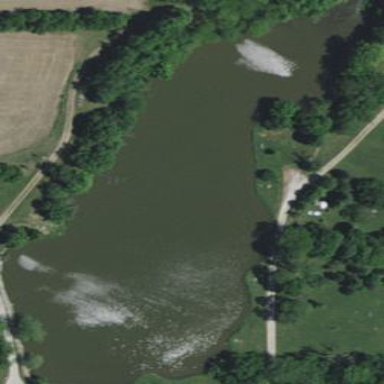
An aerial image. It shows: Pond surrounded by natural water.